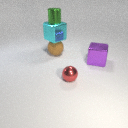
large brown rubber sphere below small green metal cylinder